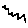
Label: zigzag